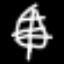
Label: leaf